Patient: sex M, age 53
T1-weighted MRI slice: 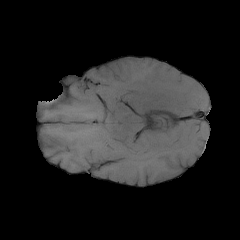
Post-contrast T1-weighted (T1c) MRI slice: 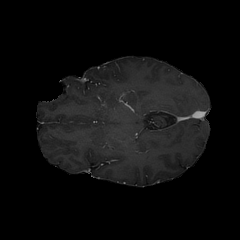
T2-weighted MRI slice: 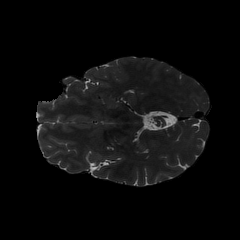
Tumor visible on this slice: no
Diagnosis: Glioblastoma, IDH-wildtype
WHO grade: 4